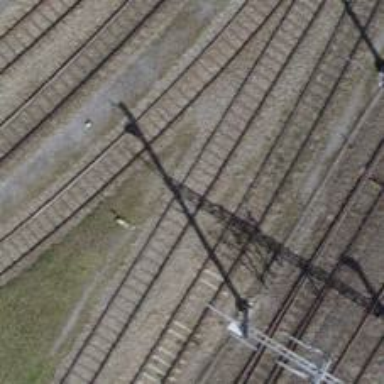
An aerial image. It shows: Single railway spur track.